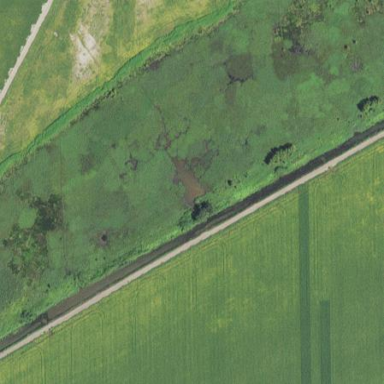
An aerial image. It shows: Fen wetland area.